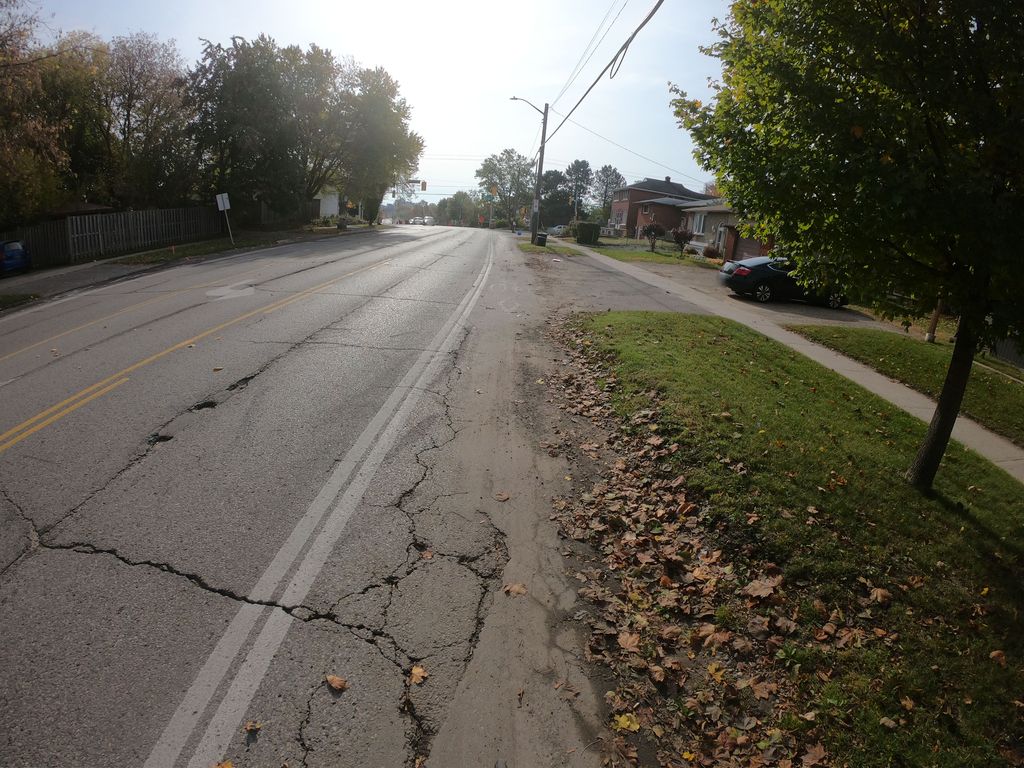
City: kitchener-waterloo